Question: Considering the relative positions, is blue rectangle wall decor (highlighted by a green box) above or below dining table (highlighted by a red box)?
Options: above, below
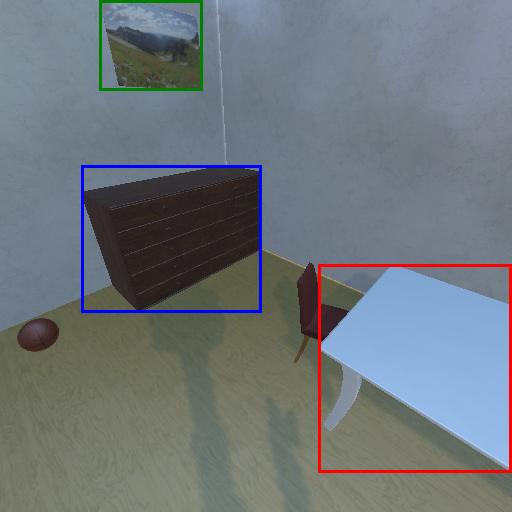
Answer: above